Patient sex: F
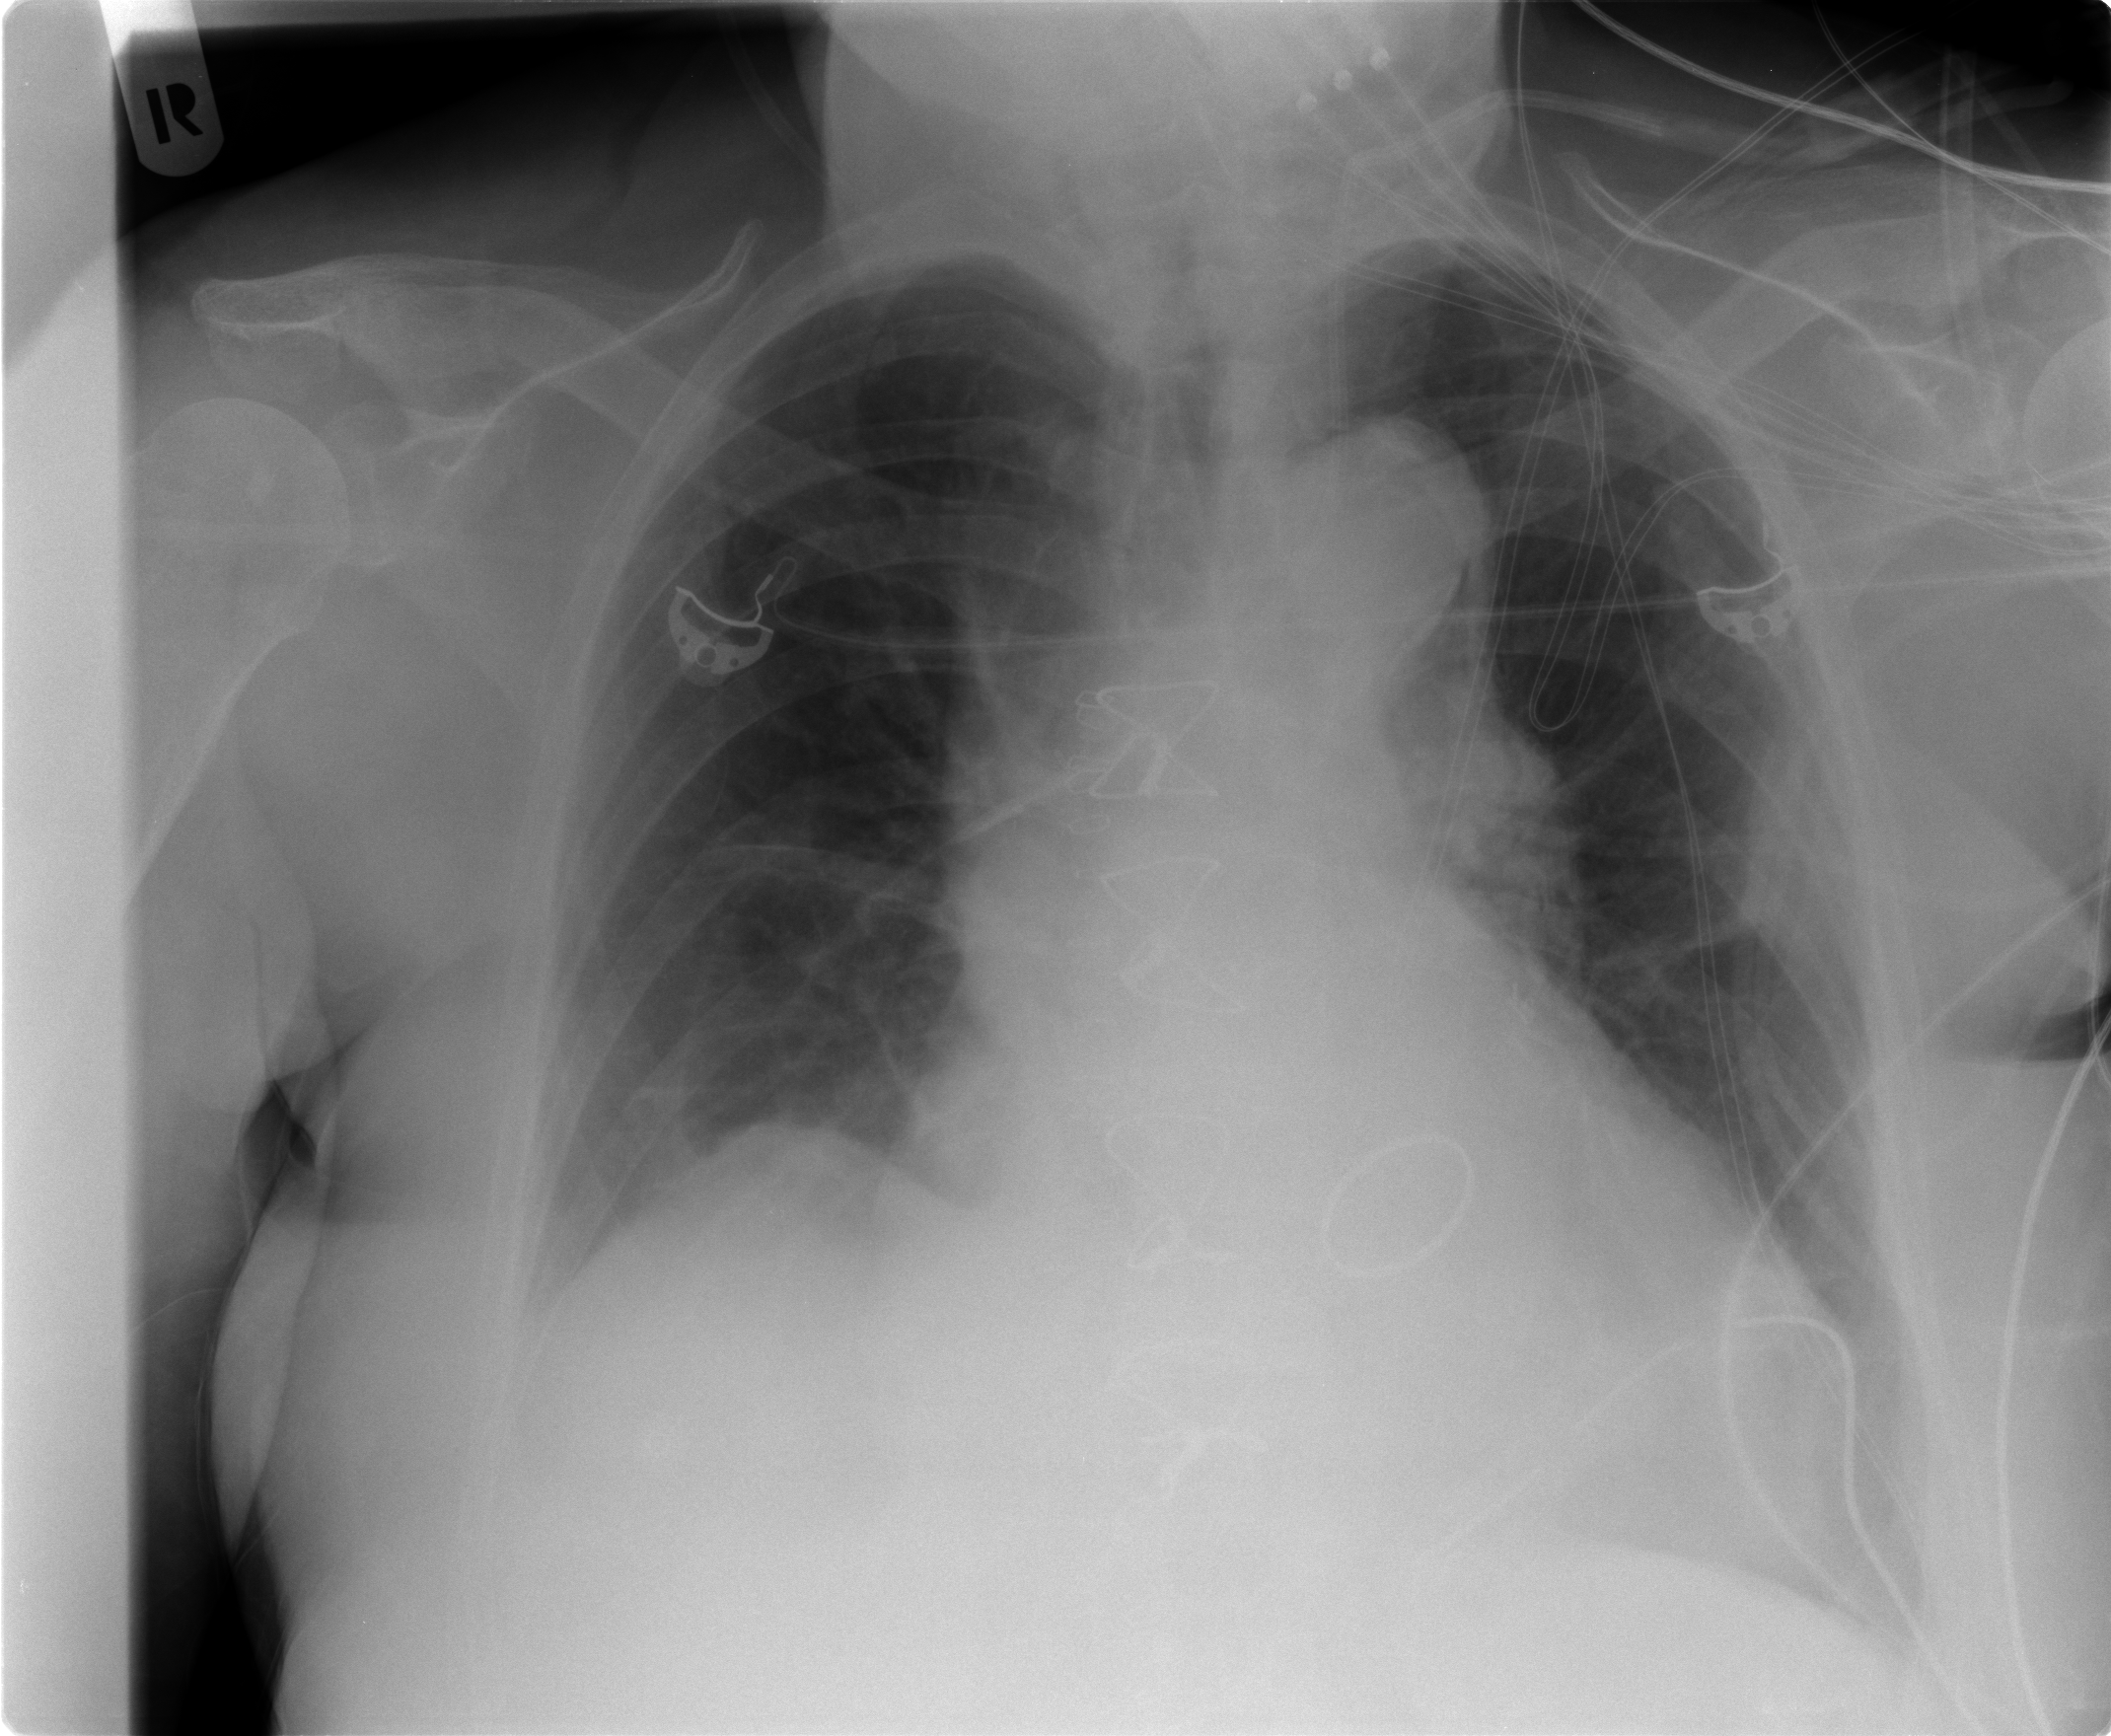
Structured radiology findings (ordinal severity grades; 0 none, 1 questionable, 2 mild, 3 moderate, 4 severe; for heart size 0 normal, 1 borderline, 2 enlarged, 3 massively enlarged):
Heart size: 2
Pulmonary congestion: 0
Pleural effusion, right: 1
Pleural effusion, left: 1
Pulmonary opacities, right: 0
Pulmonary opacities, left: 0
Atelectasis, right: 1
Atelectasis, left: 1